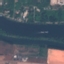
Land use / land cover: River